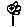
Label: flower